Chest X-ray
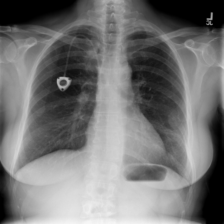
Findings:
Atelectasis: negative
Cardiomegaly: negative
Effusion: negative
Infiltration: negative
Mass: positive
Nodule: negative
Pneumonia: negative
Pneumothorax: negative
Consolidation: negative
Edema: negative
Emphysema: negative
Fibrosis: negative
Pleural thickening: negative
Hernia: negative